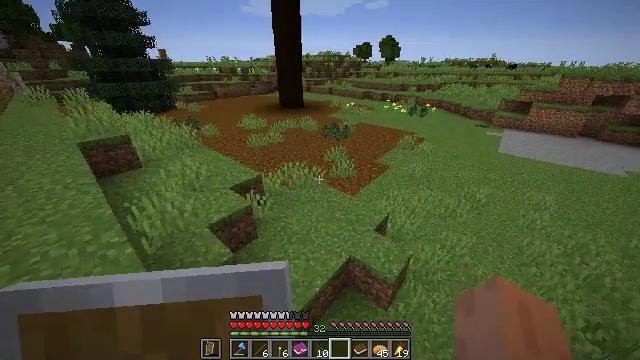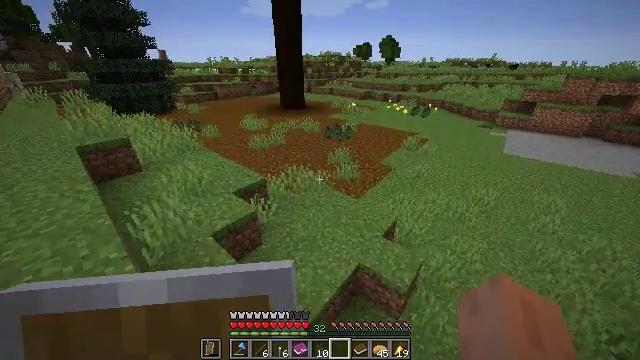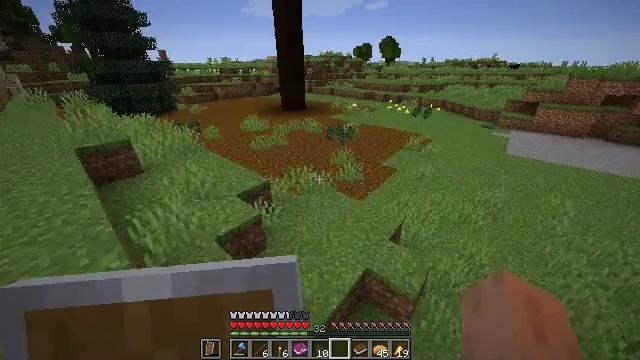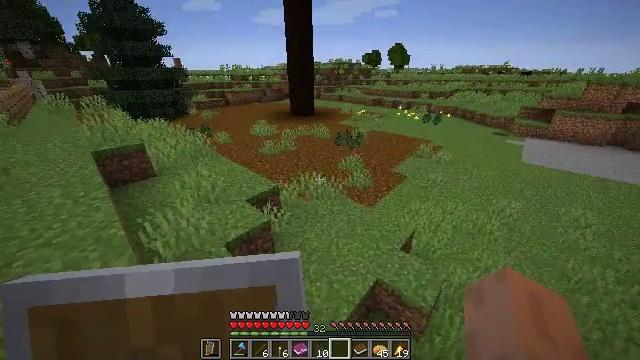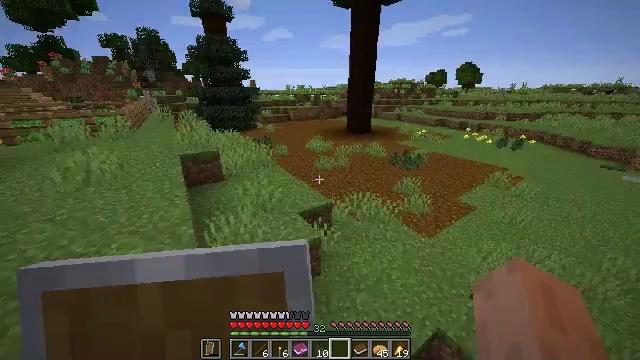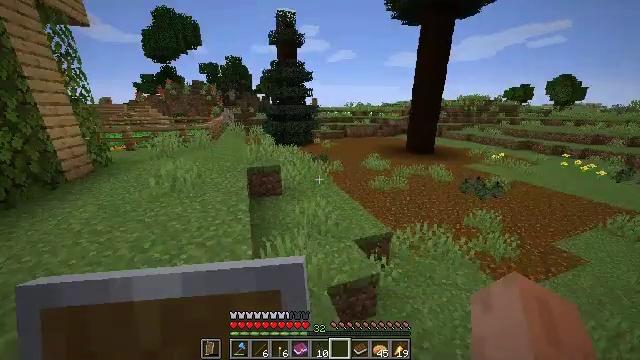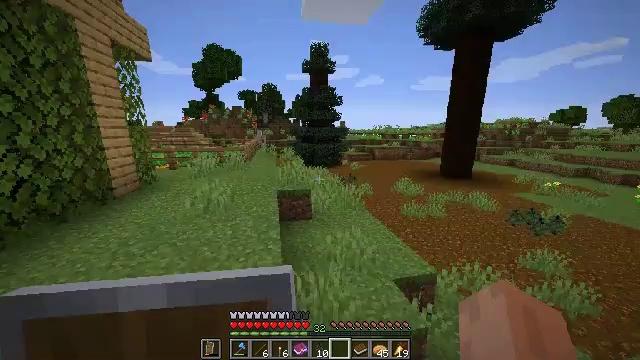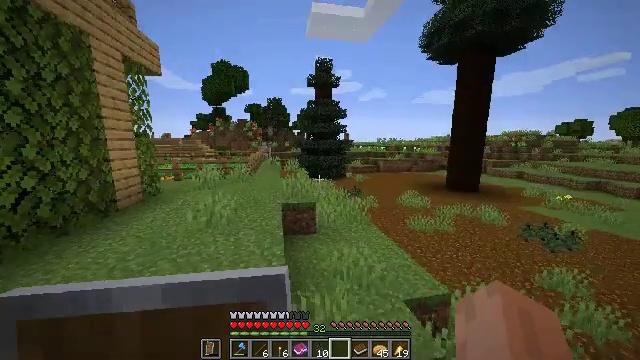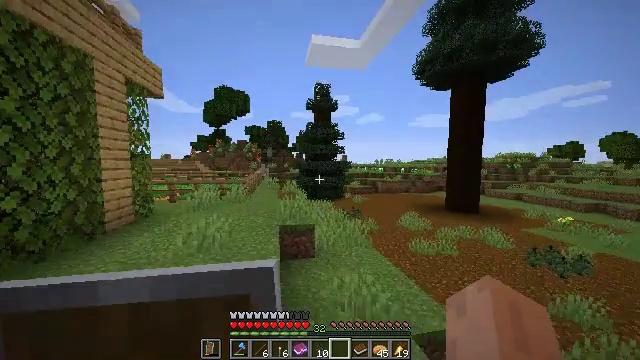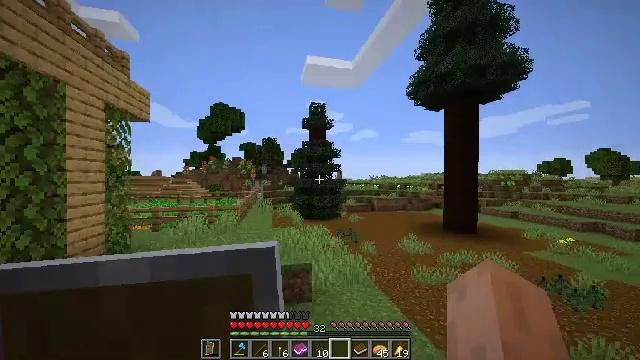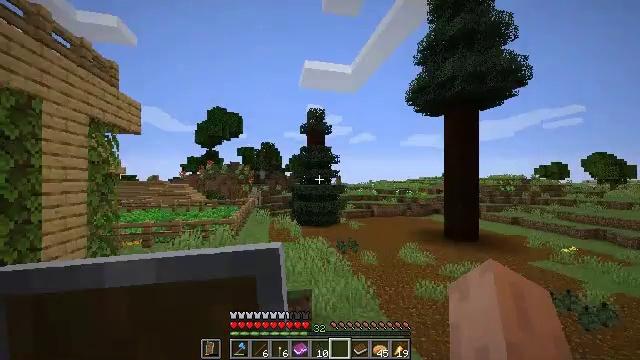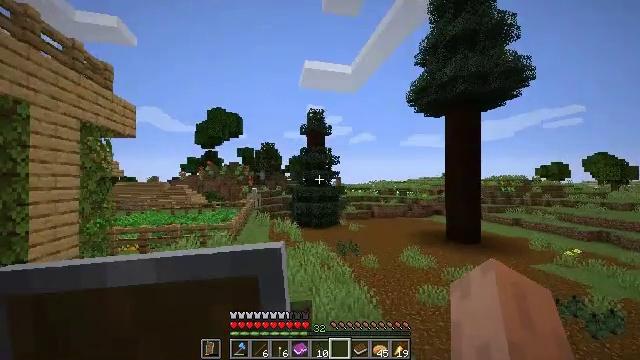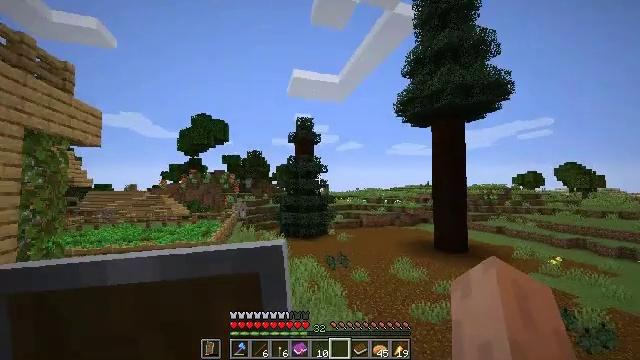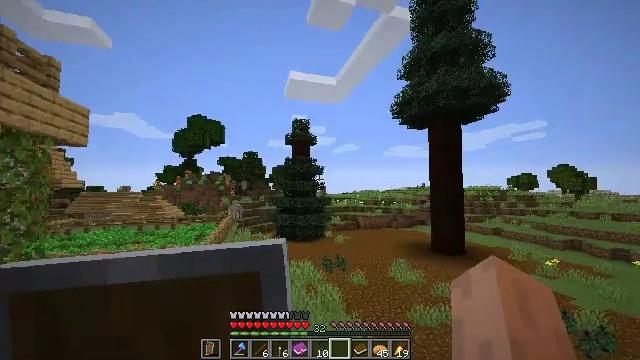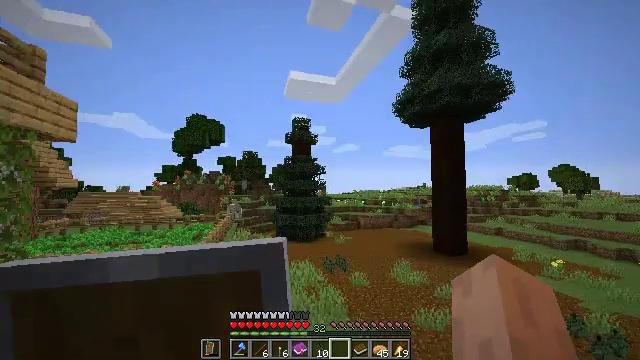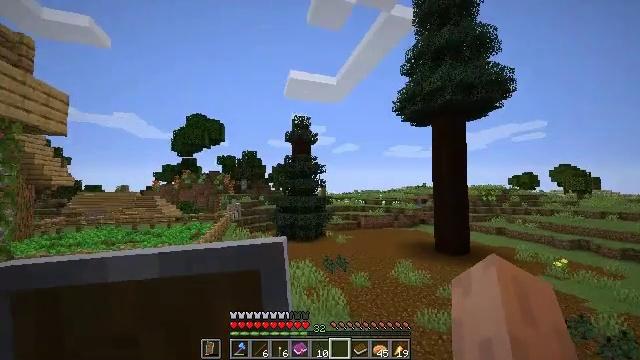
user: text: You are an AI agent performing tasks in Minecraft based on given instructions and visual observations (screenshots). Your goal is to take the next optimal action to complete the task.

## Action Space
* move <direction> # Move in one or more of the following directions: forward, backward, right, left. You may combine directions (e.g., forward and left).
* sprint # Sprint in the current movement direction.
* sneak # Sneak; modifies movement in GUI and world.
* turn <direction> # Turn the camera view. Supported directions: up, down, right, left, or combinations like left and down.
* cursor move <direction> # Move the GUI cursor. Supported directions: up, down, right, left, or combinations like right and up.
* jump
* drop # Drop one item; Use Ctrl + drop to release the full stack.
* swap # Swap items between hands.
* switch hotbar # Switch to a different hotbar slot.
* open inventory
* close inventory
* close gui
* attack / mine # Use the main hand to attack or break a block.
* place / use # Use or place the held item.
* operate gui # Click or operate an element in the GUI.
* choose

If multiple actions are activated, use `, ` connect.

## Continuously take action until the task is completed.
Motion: motion action
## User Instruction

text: Remove a suspicious stew from the inventory.
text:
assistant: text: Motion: move forward and move left, sprint
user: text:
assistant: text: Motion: move forward and move left, sprint
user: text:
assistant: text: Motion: move forward and move left, sprint, turn left and up
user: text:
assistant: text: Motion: move forward and move left, sprint, turn left and up
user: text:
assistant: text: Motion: move forward and move left, sprint, turn left and up
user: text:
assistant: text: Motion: move forward and move left, sprint, turn left and up
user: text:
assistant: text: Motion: move forward, sprint, turn left and up
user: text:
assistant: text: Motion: move forward, sprint, turn up, jump
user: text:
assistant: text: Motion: move forward, sprint, turn right and up, jump
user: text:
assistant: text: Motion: move forward, sprint, jump
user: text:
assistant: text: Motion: move forward, sprint, jump
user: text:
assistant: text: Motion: move forward, sprint, turn right and up, jump
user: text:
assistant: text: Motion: move forward, sprint, jump
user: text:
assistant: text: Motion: move forward, sprint, jump
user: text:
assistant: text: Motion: move forward, sprint, jump
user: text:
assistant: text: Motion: move forward, sprint, jump
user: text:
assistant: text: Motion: move forward, turn right, jump
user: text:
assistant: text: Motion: move forward, turn right and down, jump
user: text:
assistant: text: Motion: move forward, turn right and down, jump
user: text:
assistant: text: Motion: move forward, jump
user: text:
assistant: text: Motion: move forward, jump
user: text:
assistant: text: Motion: move forward, jump
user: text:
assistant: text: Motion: move forward, jump, switch to hotbar 1
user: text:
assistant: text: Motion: move forward, jump, switch to hotbar 1
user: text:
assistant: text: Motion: move forward, jump, switch to hotbar 1
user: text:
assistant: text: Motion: move forward, jump
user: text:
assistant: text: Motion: move forward, jump
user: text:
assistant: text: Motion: move forward, jump
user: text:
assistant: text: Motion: move forward, jump
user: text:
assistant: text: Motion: move forward, sprint, jump